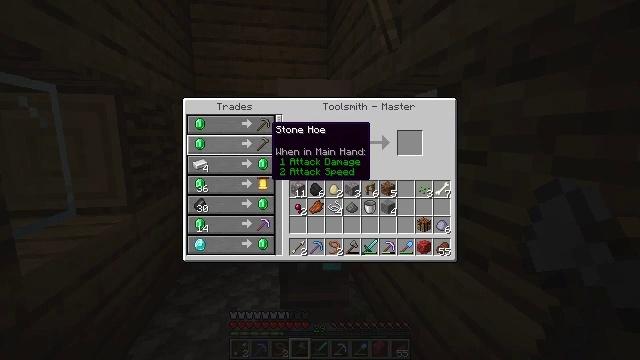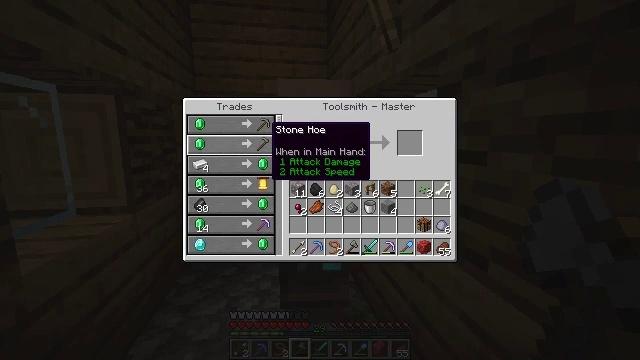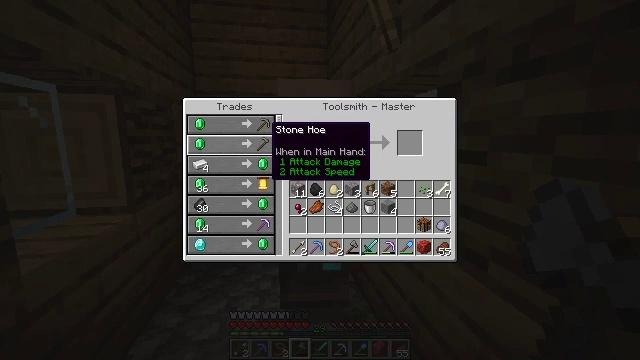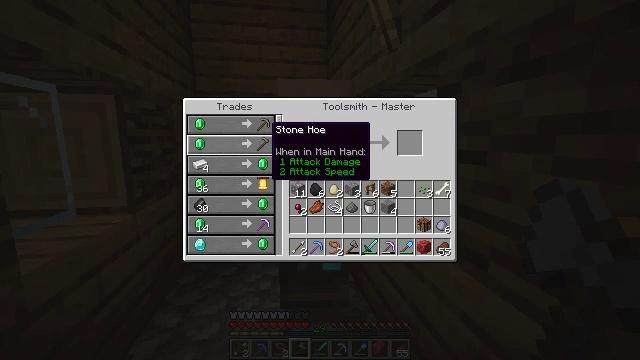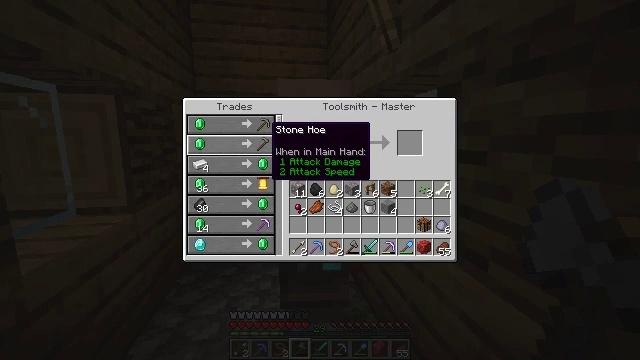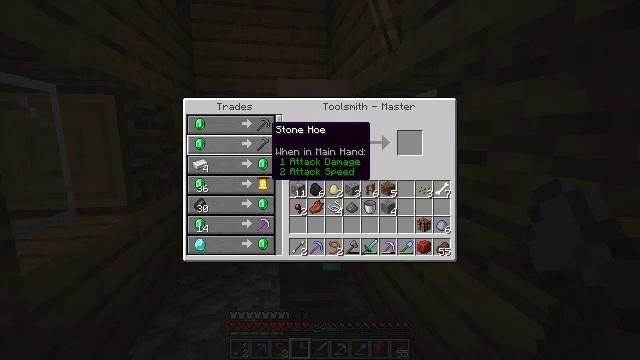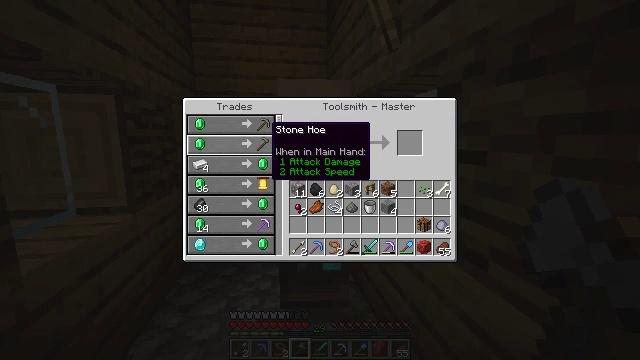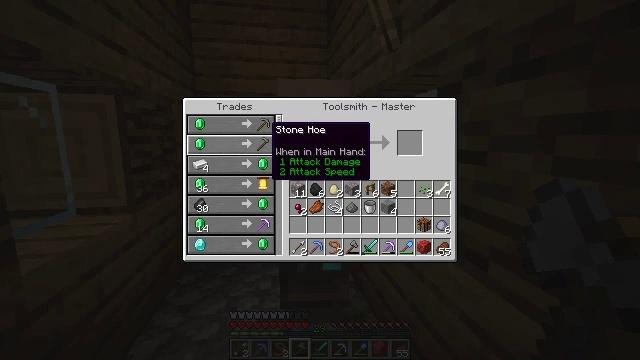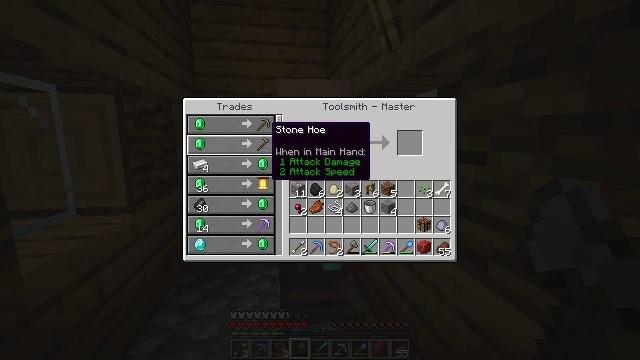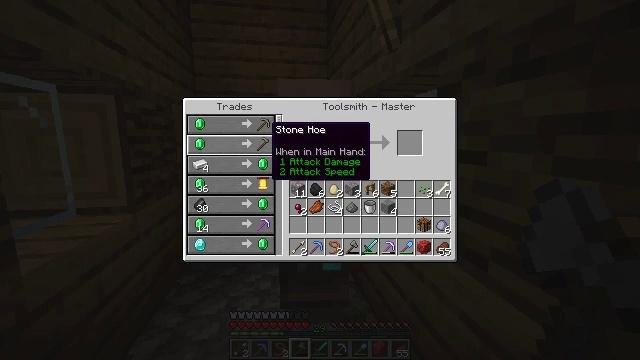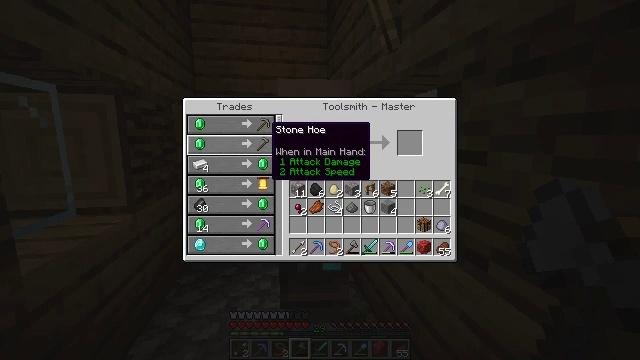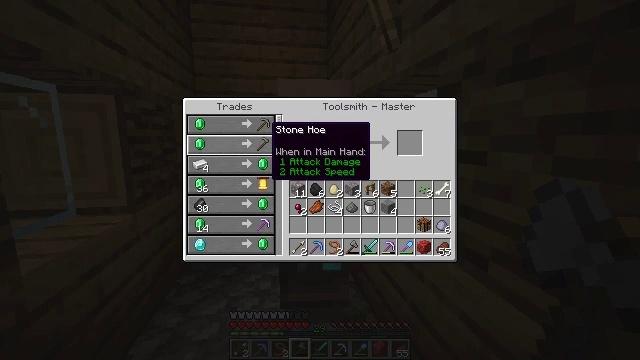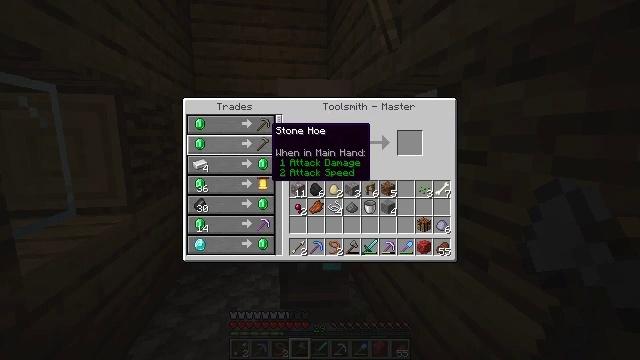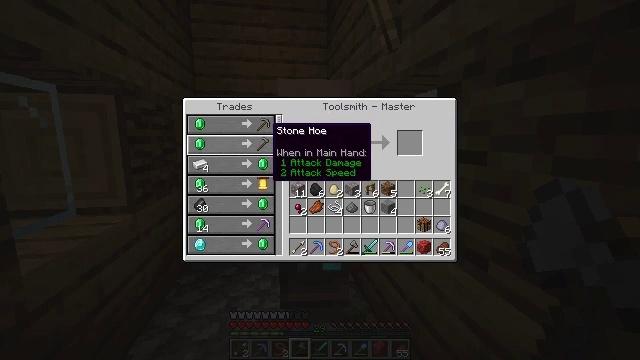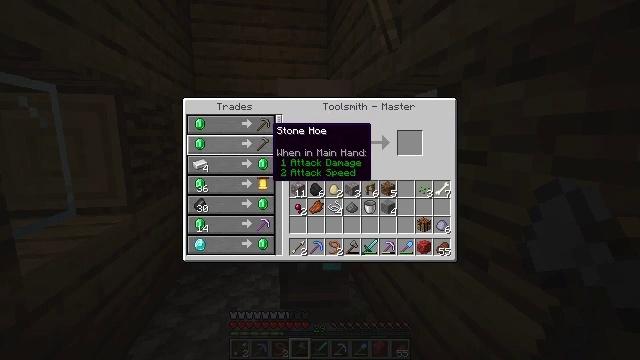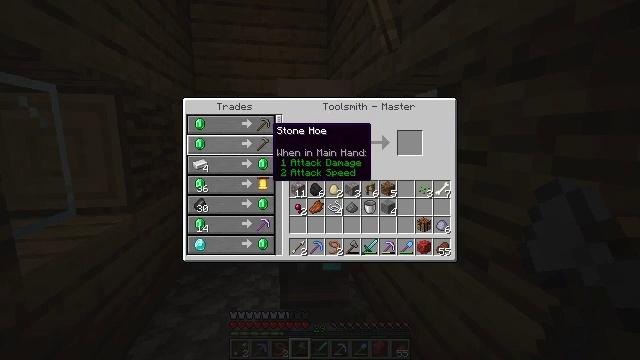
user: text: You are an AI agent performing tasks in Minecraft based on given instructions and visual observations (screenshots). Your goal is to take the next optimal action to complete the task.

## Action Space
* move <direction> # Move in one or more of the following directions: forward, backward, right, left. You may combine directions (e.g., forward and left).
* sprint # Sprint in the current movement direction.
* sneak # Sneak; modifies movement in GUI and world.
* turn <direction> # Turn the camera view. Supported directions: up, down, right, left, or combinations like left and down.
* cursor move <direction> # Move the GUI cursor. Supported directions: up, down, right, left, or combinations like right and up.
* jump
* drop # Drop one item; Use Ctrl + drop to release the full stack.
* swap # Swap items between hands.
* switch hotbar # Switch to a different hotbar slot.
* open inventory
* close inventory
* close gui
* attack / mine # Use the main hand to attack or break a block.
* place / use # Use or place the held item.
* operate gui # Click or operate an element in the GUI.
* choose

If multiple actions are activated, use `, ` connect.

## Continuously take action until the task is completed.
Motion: motion action
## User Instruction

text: Drop a lead.
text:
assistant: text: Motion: no_op
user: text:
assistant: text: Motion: no_op
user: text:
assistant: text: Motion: no_op
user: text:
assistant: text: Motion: no_op
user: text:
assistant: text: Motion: no_op
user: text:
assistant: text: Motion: no_op
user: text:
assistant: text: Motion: no_op
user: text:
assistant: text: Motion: no_op
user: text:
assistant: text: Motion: no_op
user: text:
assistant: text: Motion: no_op
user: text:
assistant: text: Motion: no_op
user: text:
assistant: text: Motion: no_op
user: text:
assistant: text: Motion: no_op
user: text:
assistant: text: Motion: no_op
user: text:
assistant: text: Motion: no_op
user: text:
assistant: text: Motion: no_op
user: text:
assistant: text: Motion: no_op
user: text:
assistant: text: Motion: no_op
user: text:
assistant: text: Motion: no_op
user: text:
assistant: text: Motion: no_op
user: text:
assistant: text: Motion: no_op
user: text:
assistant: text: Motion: no_op
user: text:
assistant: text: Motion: no_op
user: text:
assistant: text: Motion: no_op
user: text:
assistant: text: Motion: no_op
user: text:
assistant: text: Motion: no_op
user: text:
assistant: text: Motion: close gui
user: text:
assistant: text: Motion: no_op
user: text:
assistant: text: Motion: no_op
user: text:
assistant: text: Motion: no_op